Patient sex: F
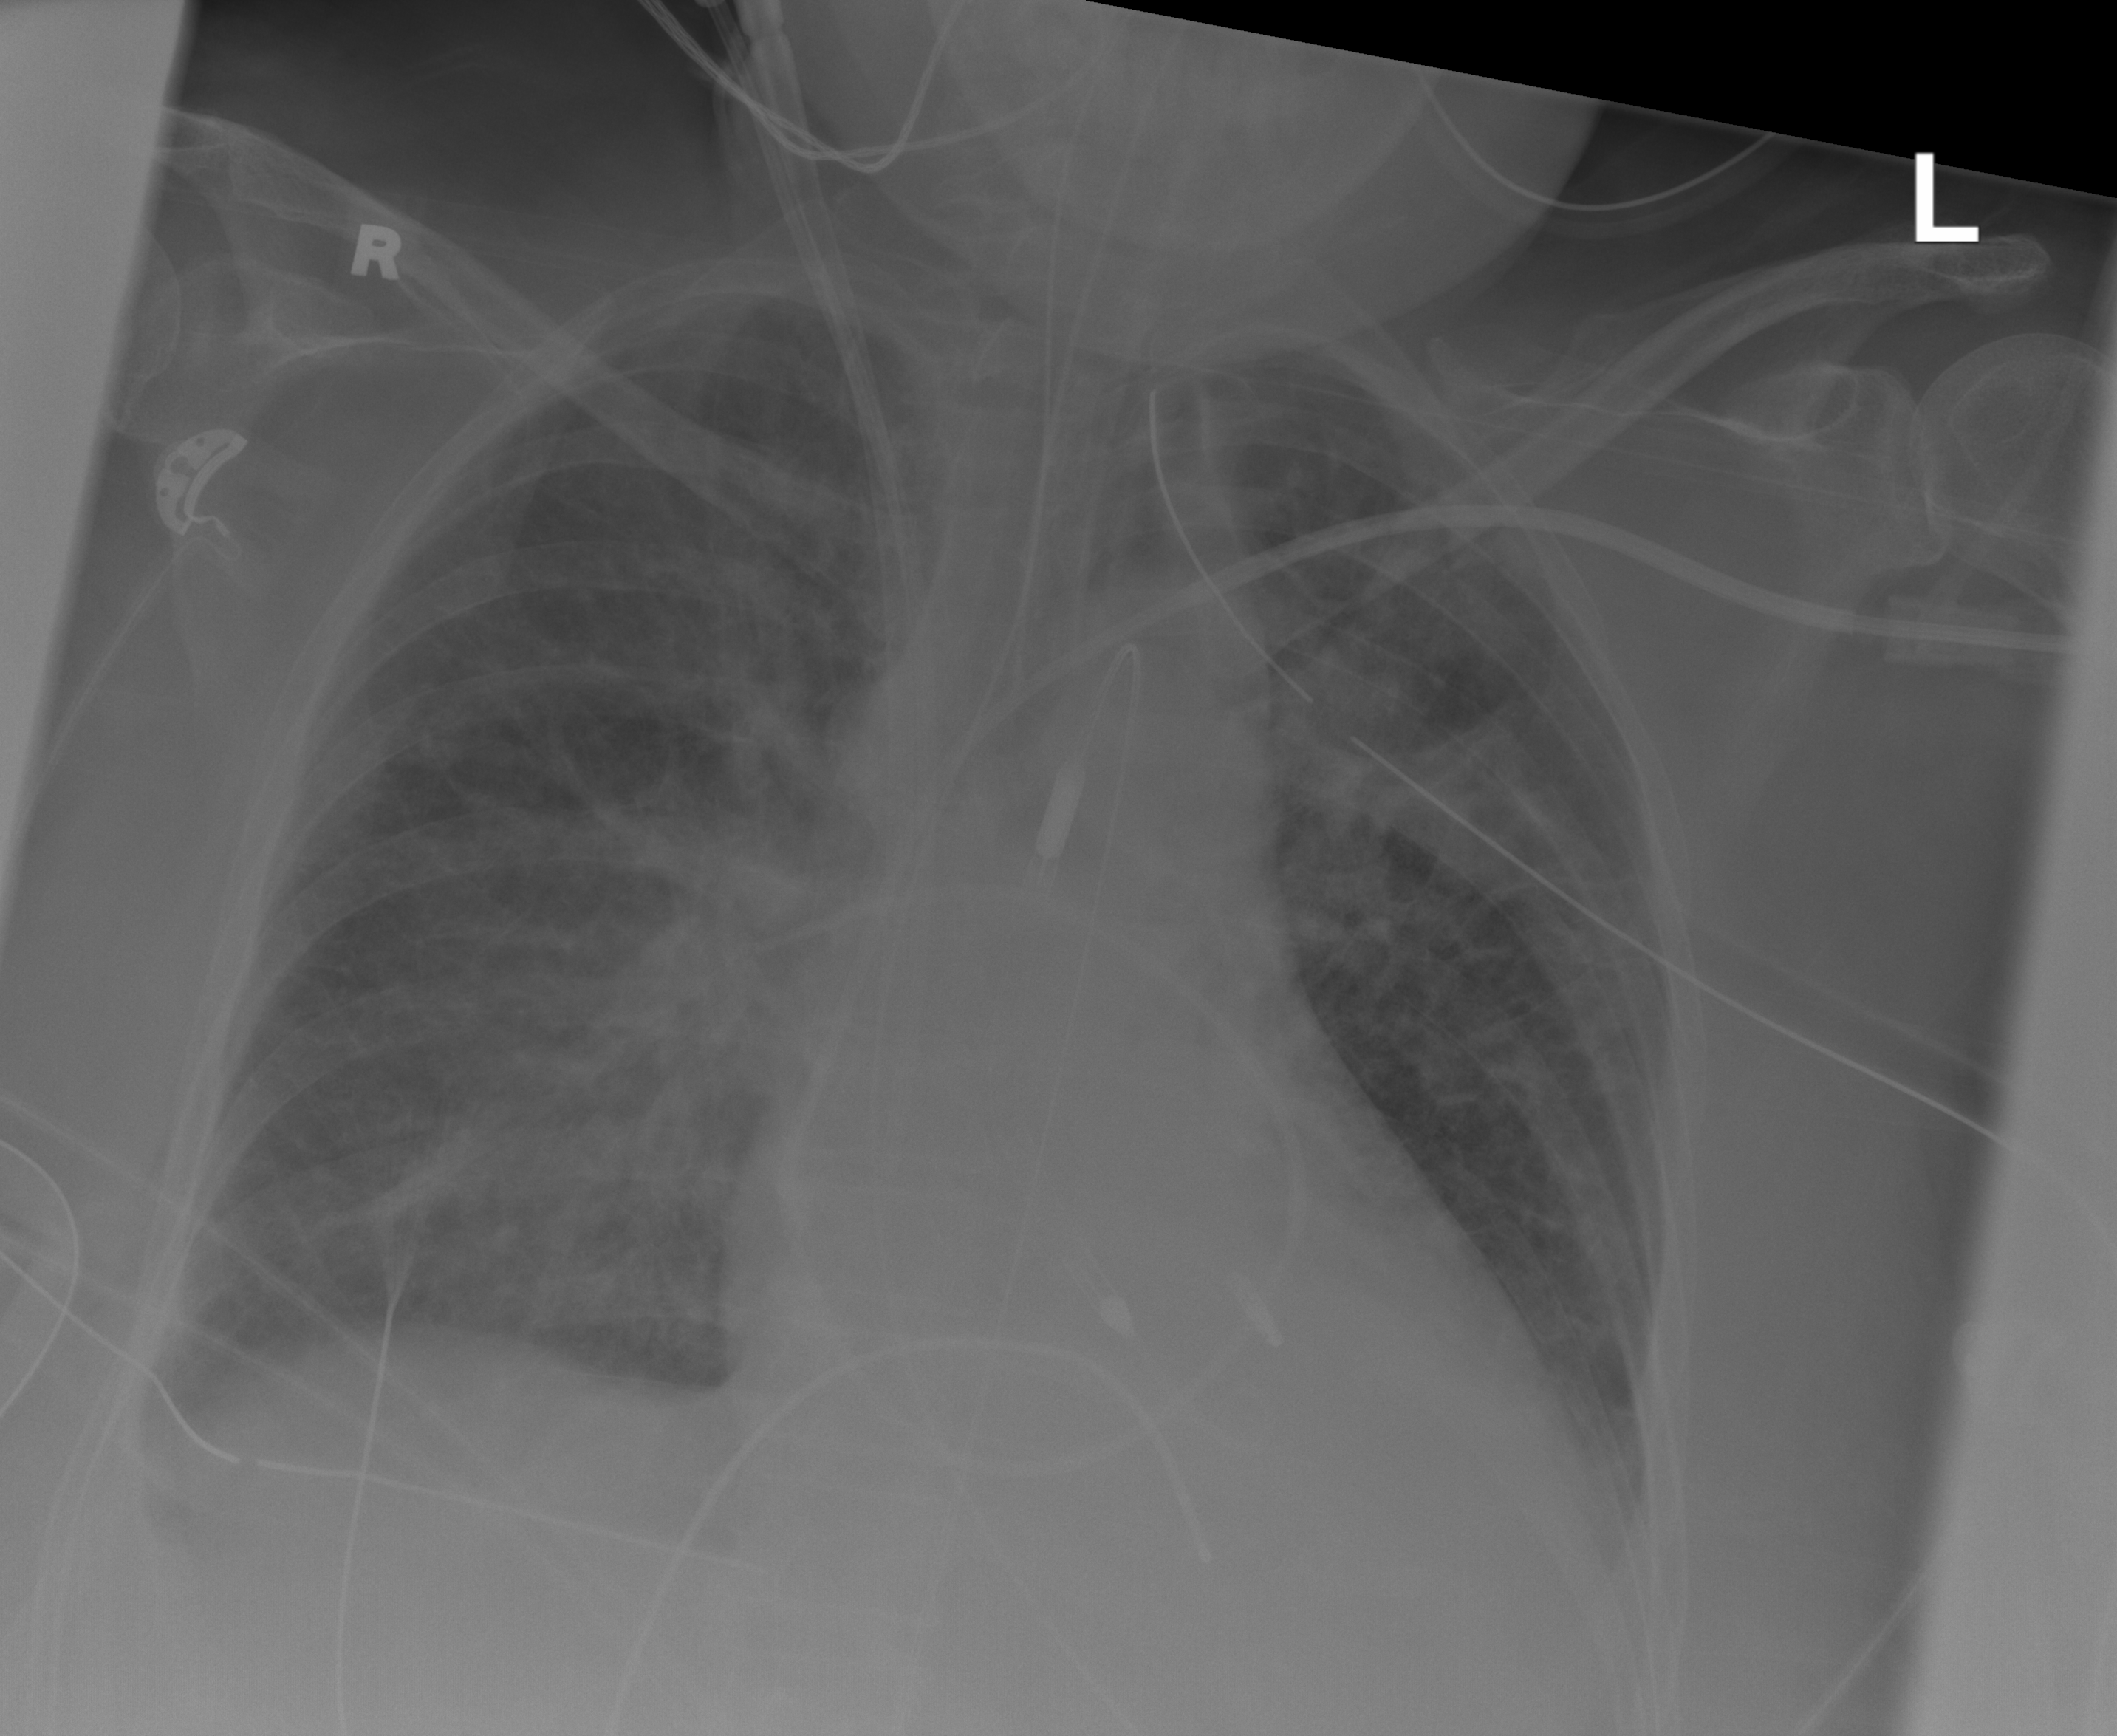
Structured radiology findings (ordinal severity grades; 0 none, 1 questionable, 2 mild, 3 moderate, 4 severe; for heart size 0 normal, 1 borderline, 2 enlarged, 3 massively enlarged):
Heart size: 1
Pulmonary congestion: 2
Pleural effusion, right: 2
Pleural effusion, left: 2
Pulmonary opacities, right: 2
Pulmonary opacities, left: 2
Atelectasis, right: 2
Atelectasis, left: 2